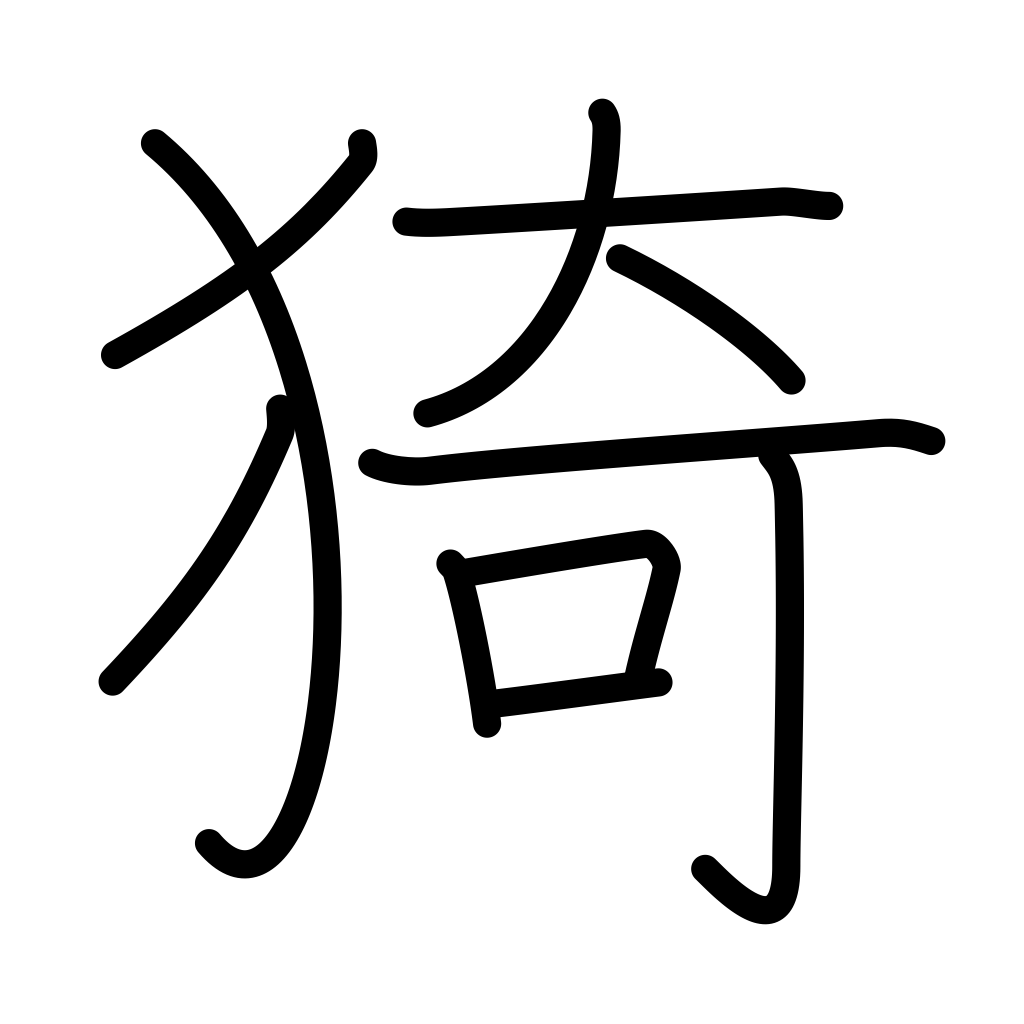
Meaning: luxuriant growth, gentle, docile